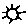
Label: sun